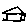
Label: house